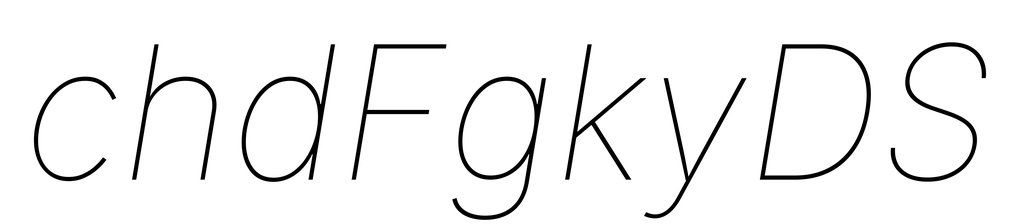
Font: Inter-Italic_Thin_Italic